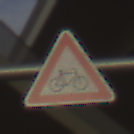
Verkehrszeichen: RadverkehrLinks
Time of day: SunriseSunset
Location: Outdoor (Suburban)
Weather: PartlyCloudy
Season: NotSpecified
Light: Natural